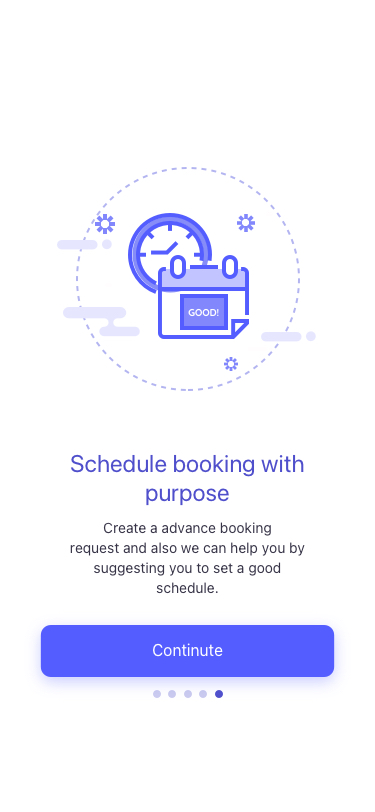
Text in this UI design:
Continute
Create a advance booking
request and also we can help you by
suggesting you to set a good
schedule.
Schedule booking with
purpose